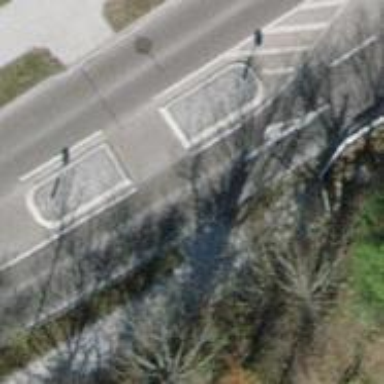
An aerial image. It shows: Asphalt road with sidewalks on both sides. The road is classified as primary highway.